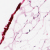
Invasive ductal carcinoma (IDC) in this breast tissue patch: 0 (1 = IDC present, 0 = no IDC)